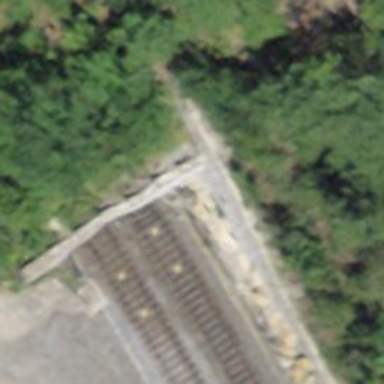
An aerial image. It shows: Railway tunnel with overhead electrified contact lines.